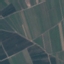
Label: PermanentCrop